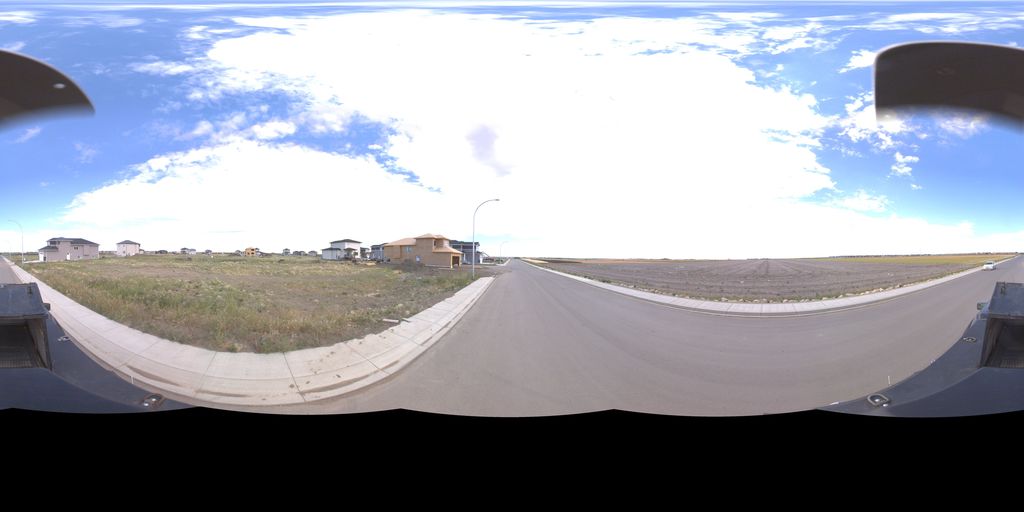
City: saskatoon